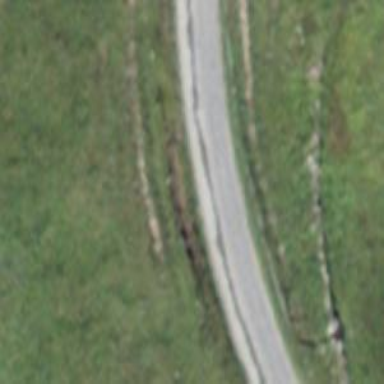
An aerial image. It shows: Service road with asphalt surface designed for downhill skiing.